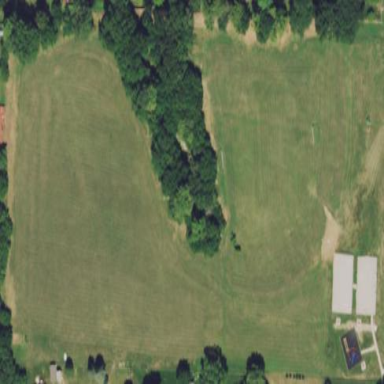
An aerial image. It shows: Recreation ground for leisure activities.